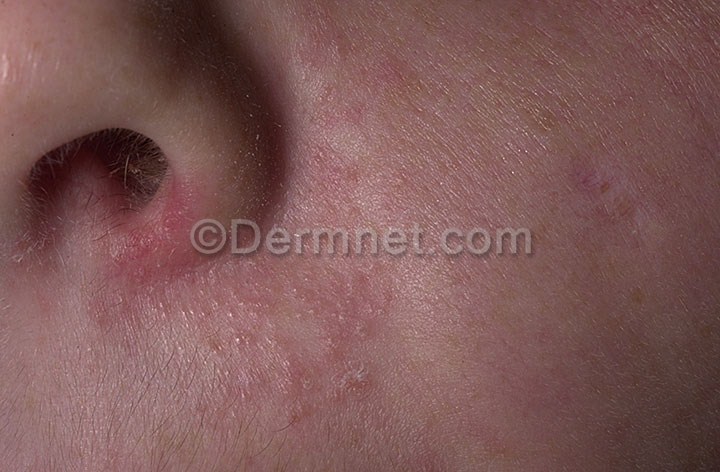
Disease: Acne and Rosacea Photos